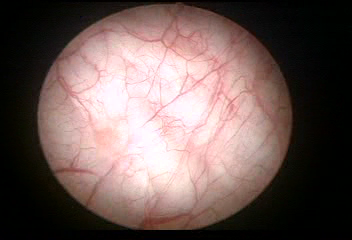
Modality: WLC
Class: Normal mucosa
Bladder cancer association: No